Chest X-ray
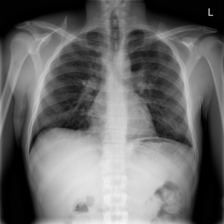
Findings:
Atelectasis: negative
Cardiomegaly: negative
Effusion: negative
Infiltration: negative
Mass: negative
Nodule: negative
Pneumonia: negative
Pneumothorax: negative
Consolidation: positive
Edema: negative
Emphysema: negative
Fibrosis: negative
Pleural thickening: negative
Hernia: negative